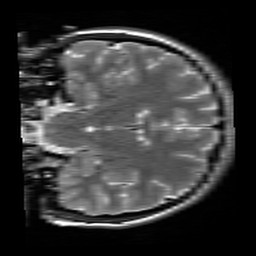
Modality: T2w
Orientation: coronal
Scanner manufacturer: siemens
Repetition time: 3.9 s
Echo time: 0.076 s